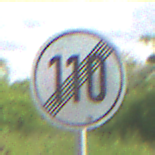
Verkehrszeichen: EndeGeschwindigkeit110
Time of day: Midday
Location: Outdoor (RoadRail)
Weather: PartlyCloudy
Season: NotSpecified
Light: Natural